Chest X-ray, PA view. Patient: 22 years old, sex M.
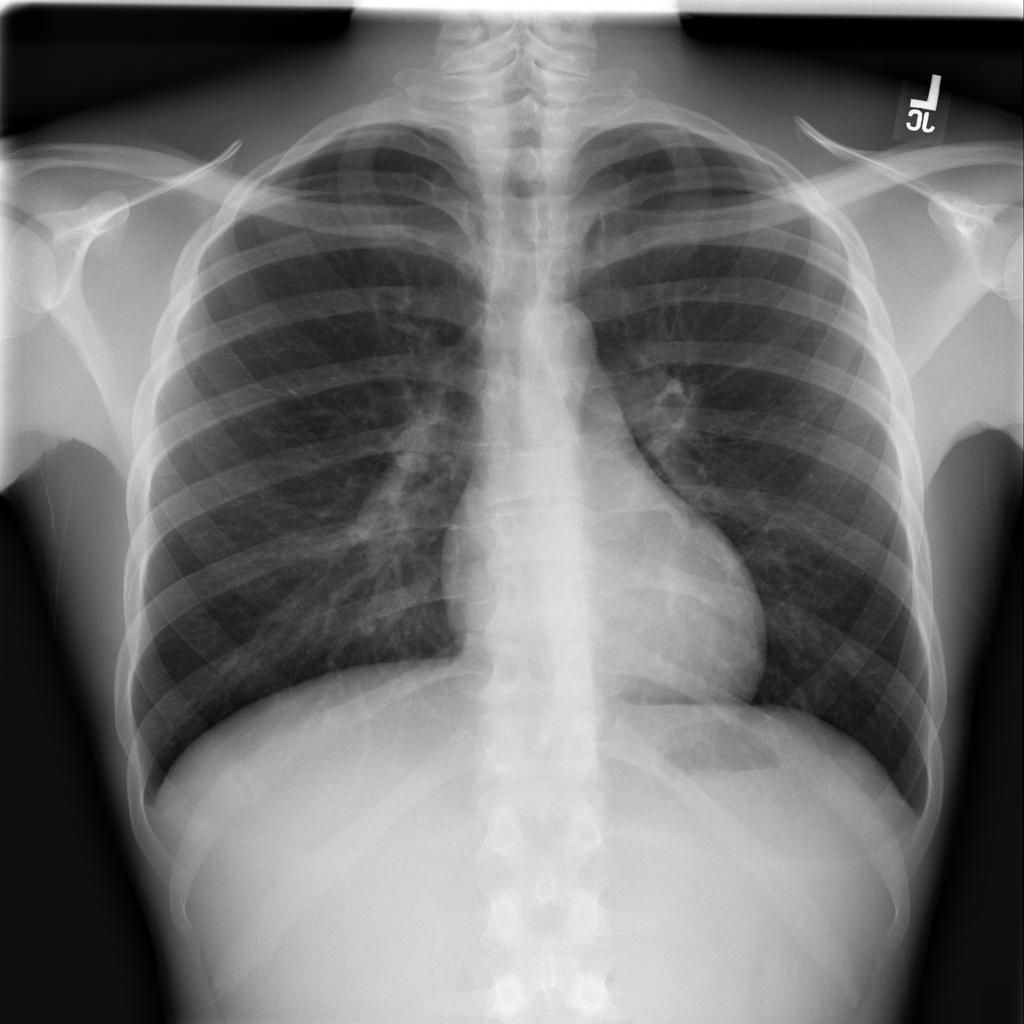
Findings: No Finding